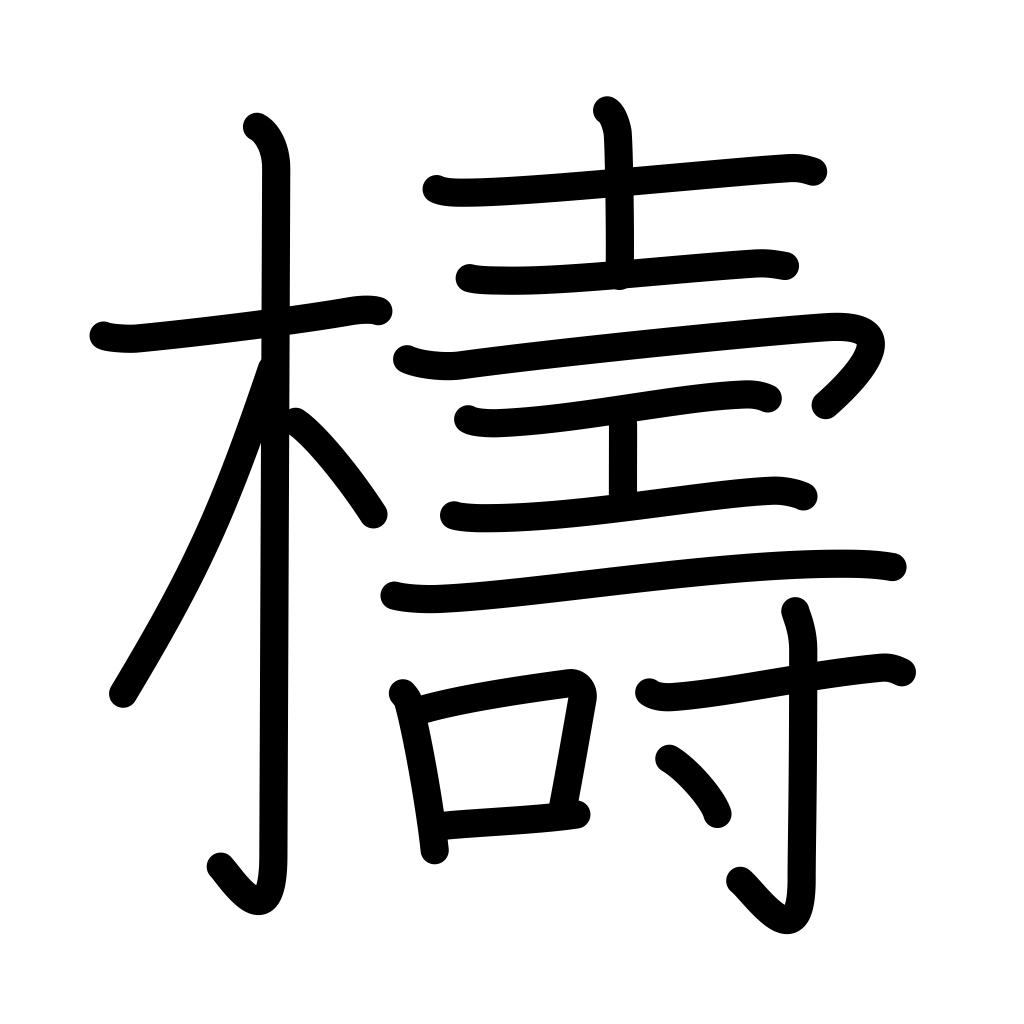
Meaning: stump, foolish, ignorant